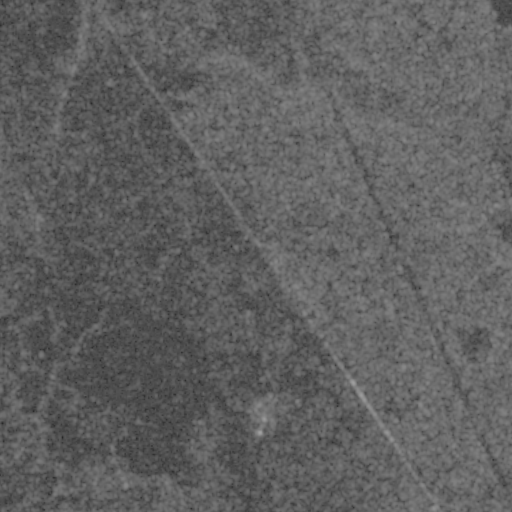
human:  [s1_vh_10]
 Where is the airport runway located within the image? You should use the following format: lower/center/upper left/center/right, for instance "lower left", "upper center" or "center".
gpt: The airport runway is located in the lower center of the image.
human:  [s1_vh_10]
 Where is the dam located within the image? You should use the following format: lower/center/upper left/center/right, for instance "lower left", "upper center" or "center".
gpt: The dam is located in the lower center of the image.
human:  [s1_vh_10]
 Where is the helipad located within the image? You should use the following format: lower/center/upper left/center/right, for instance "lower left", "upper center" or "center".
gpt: The helipad is located in the lower center of the image.
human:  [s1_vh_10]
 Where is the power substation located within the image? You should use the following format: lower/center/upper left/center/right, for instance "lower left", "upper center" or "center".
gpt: The power substation is located in the upper left of the image.
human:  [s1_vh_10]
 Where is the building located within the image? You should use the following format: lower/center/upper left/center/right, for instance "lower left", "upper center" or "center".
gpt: The building is located in the upper left of the image.
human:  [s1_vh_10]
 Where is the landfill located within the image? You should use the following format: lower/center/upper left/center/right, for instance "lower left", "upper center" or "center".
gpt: There is no landfill in the image.

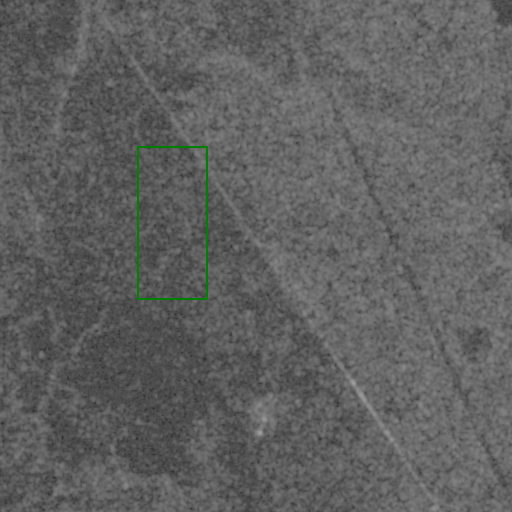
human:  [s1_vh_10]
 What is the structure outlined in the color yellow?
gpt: There is no yellow outline.
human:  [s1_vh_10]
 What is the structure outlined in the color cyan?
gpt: There is no structure outlined in cyan.